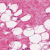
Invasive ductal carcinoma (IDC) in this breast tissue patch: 0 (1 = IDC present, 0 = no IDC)